Field crop: maize
Growth stage: 2
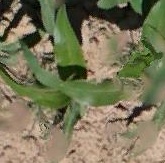
Species: maize